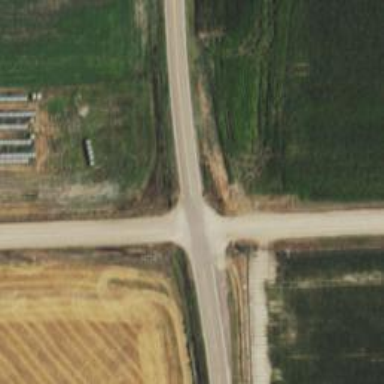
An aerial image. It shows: Stop road.